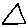
Label: triangle